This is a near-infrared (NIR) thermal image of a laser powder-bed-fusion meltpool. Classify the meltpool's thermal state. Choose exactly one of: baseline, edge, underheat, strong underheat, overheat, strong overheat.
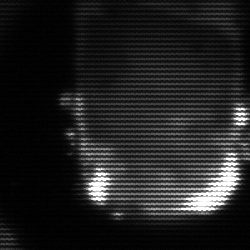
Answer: baseline